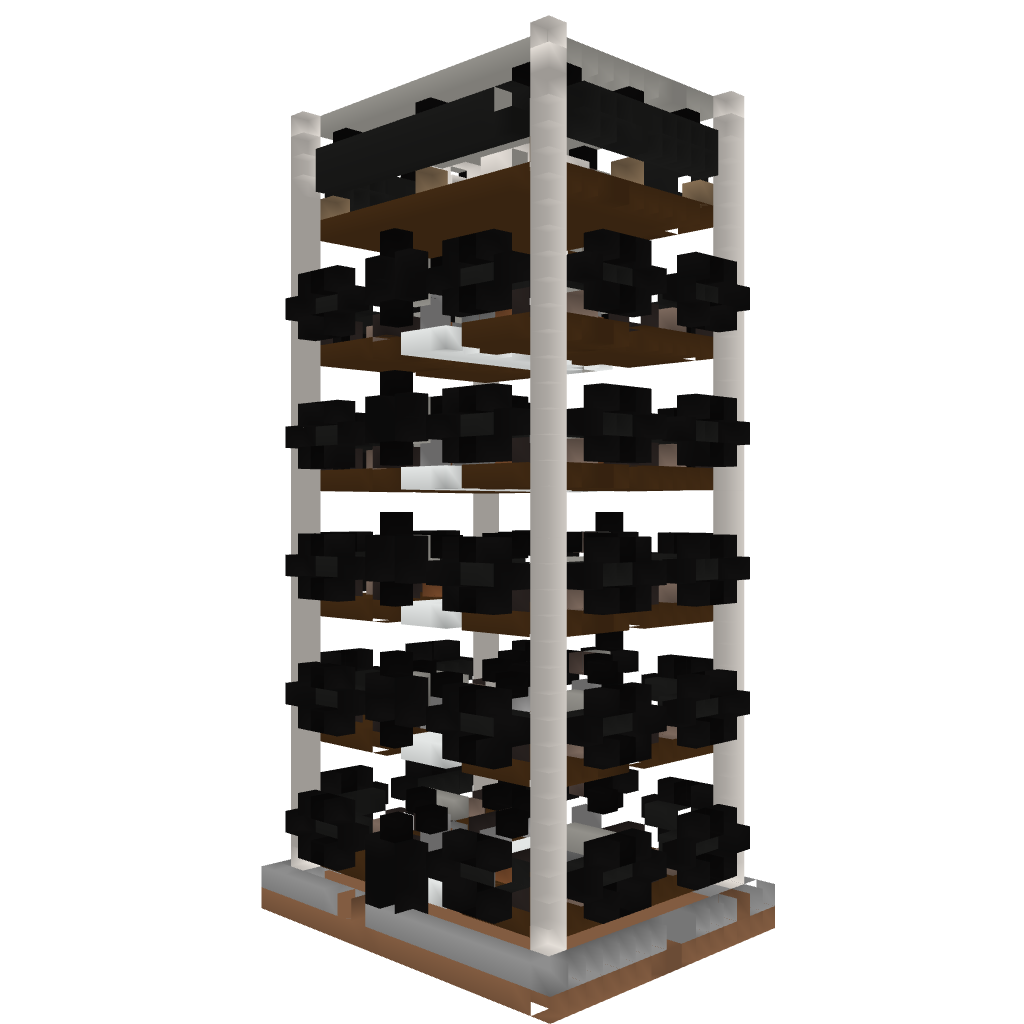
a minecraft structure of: Hotel23